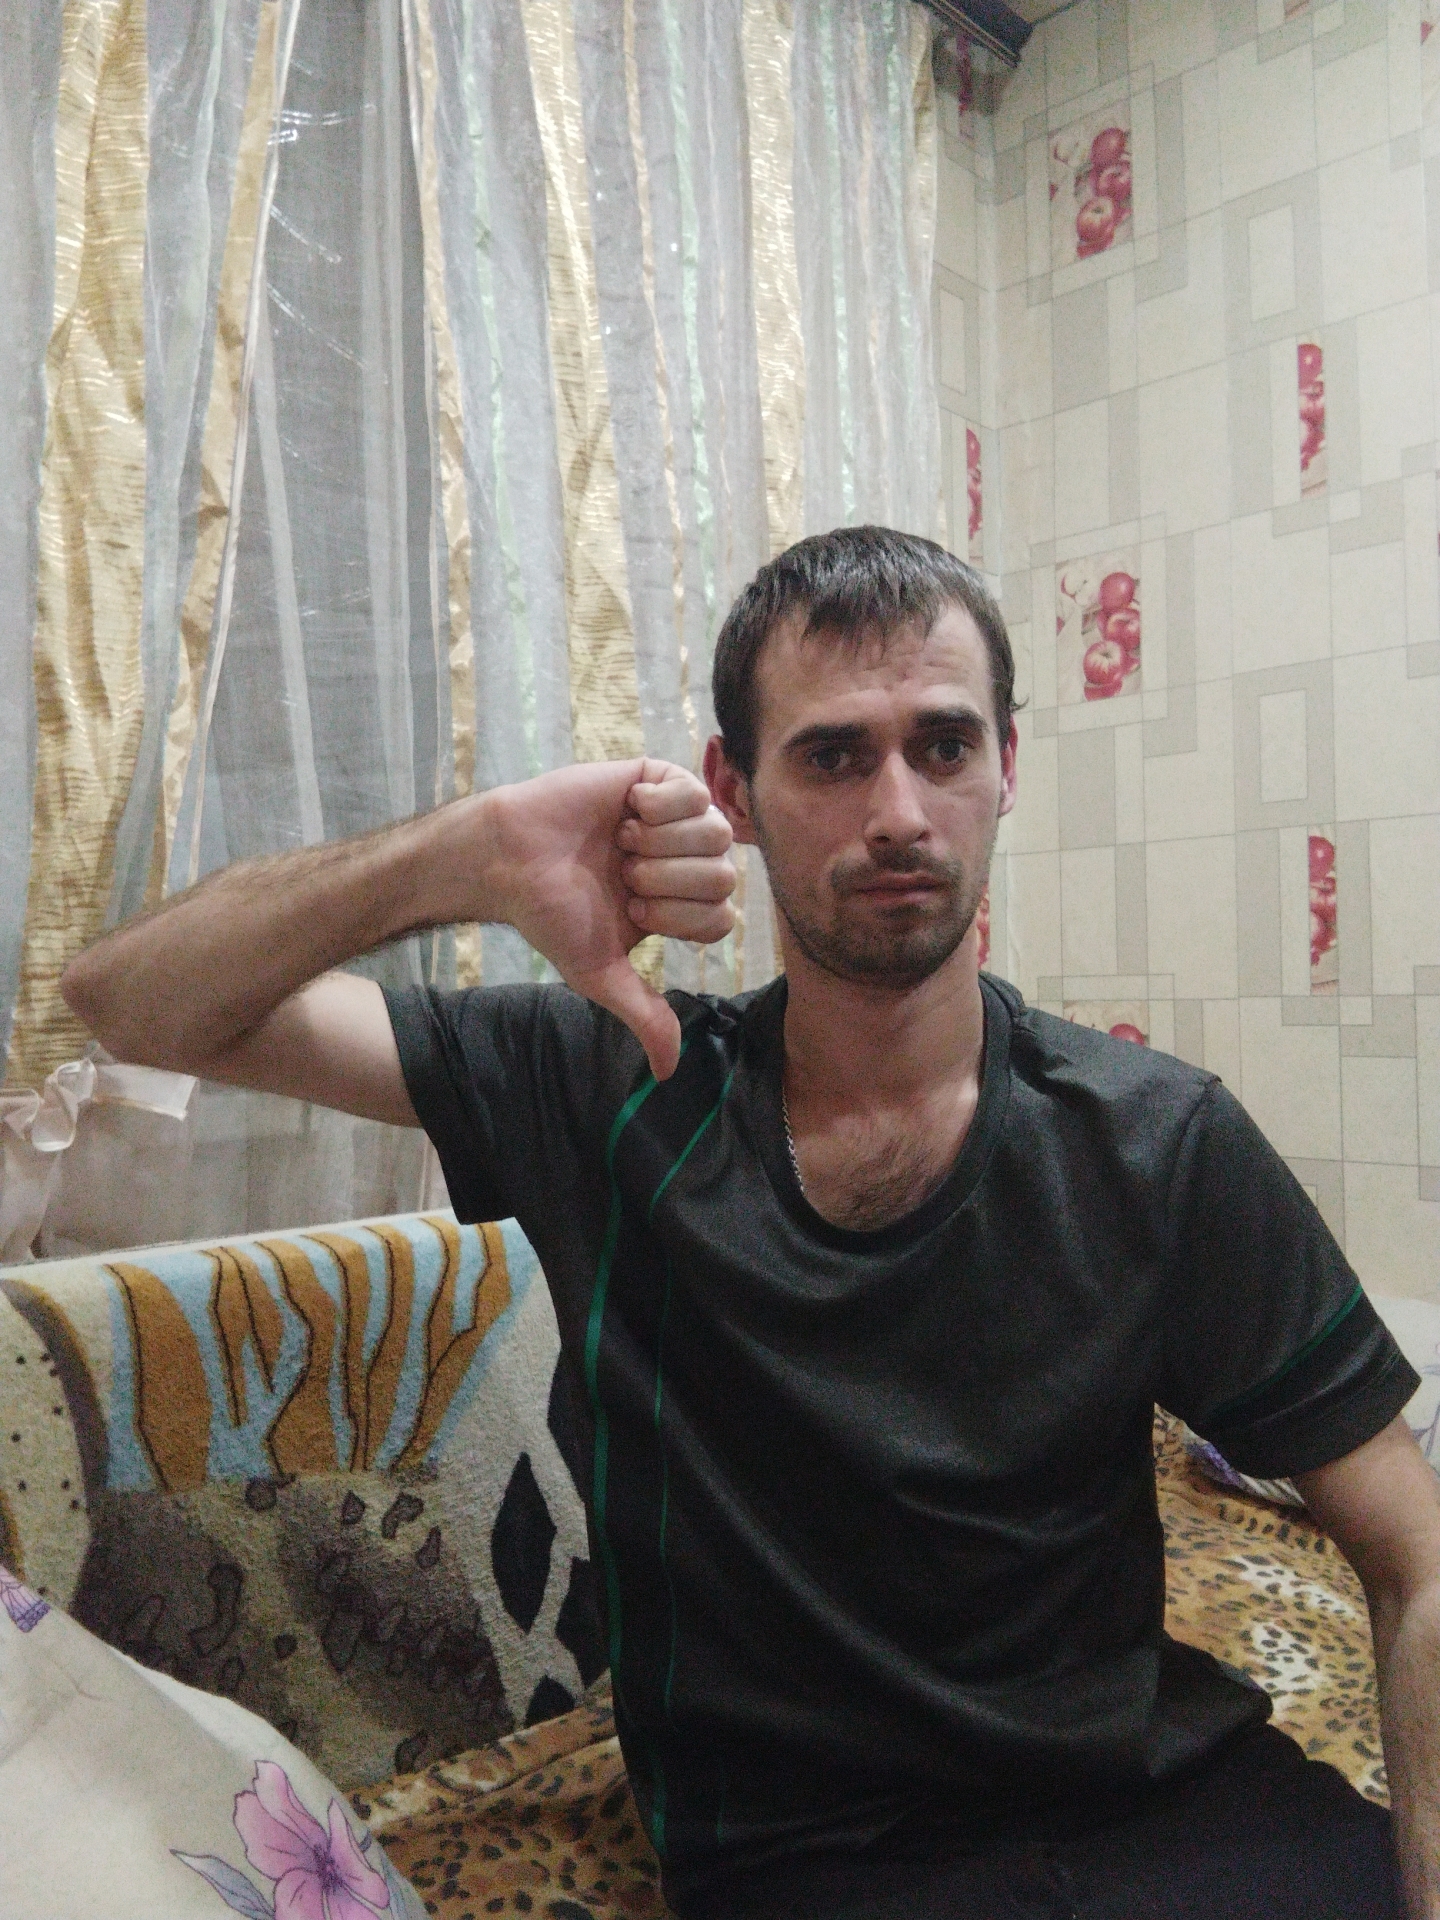
Label: noise